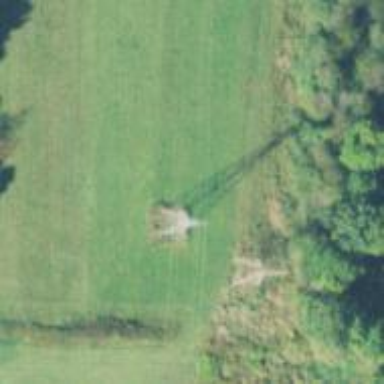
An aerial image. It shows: Lattice structure tower used for power transmission.